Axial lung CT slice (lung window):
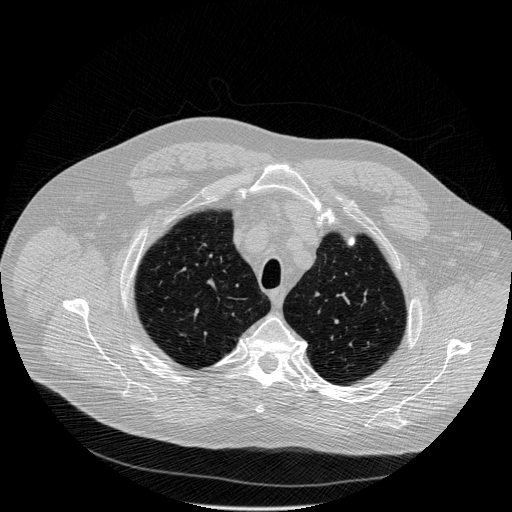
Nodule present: no